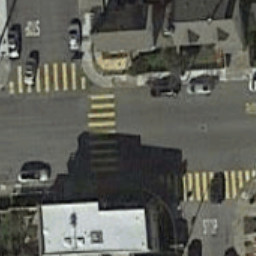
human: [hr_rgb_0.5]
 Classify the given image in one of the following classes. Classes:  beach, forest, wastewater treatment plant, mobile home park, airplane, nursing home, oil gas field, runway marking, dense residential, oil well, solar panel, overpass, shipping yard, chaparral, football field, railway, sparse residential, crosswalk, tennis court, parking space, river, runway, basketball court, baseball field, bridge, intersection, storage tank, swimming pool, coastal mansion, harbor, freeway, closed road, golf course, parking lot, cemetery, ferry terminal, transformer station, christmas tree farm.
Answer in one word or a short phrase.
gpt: crosswalk